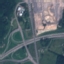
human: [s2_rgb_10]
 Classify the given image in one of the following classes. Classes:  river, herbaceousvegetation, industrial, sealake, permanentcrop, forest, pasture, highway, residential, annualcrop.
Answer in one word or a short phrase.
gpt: Highway